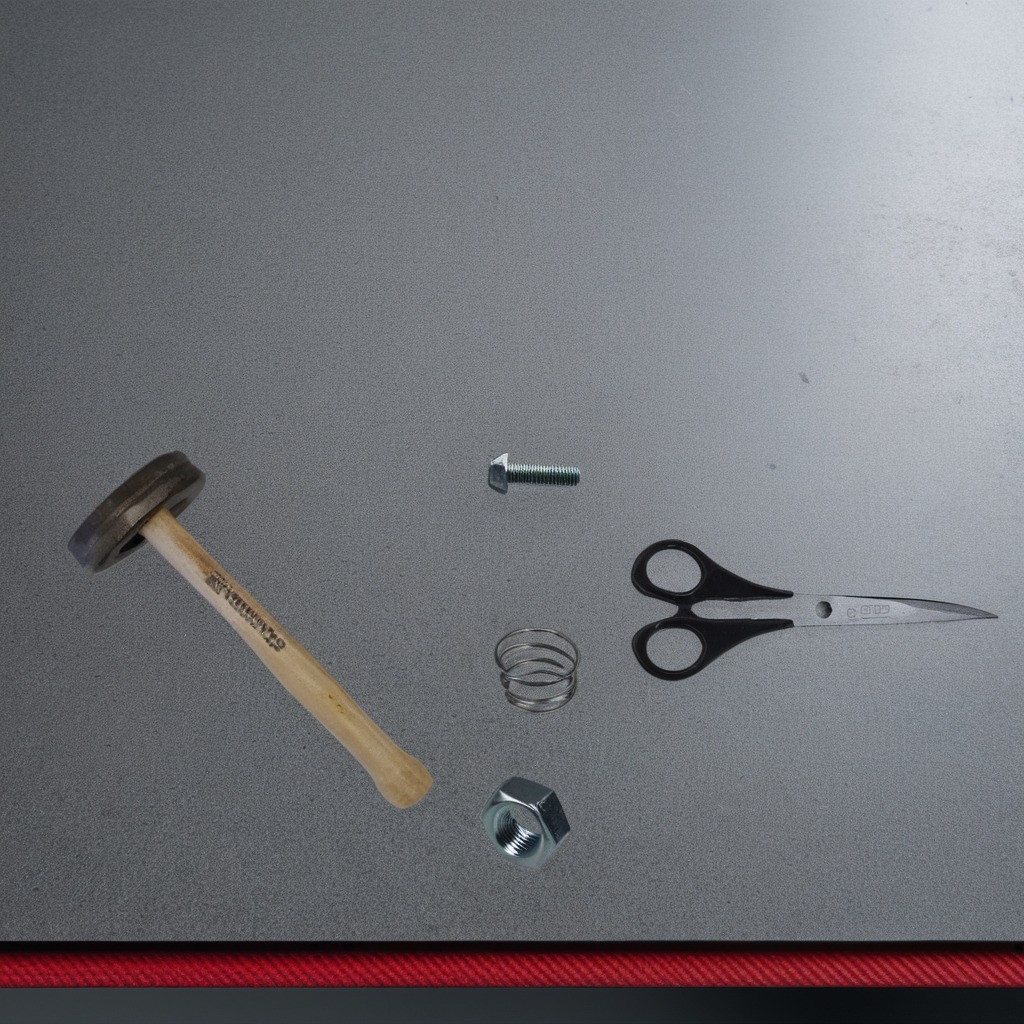
A metal machine screw, a hammer, a coiled metal spring, a metal nut, and a pair of scissors are lying on the granite tabletop.